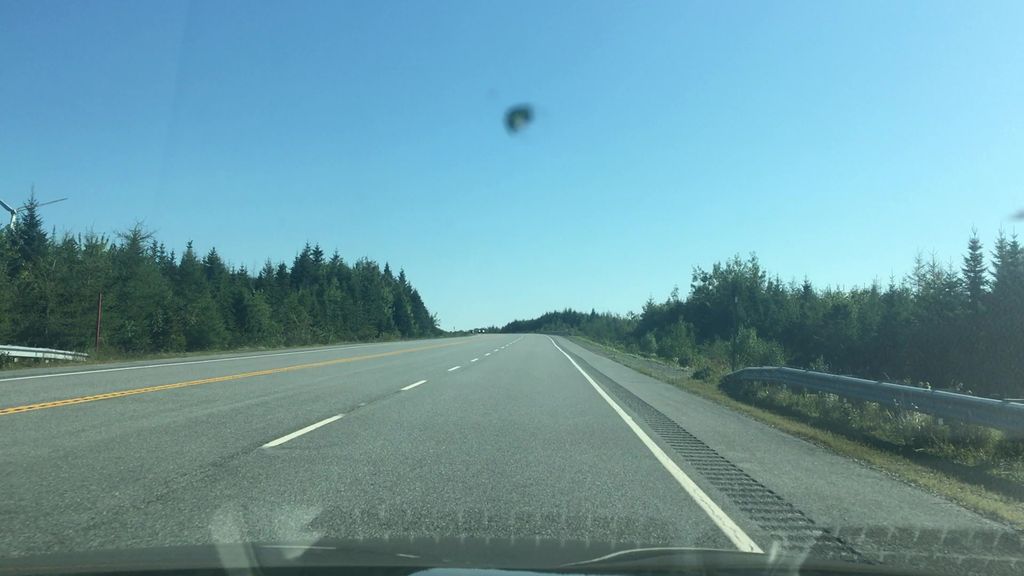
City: halifax